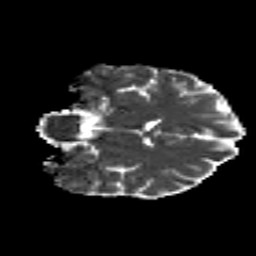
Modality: MD
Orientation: coronal
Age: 24
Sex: female
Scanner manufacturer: siemens
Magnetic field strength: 3 T
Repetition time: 8.8 s
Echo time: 0.085 s